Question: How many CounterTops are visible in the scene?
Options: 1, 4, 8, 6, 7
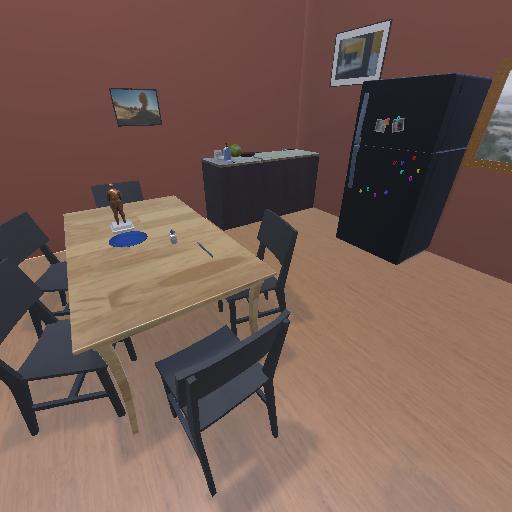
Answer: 1